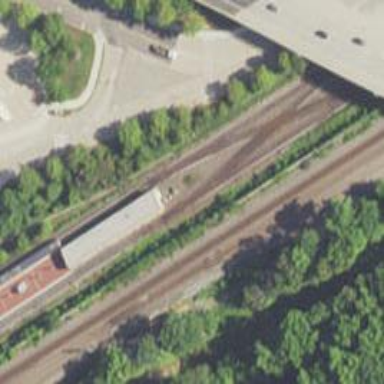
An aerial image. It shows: Railway signal.